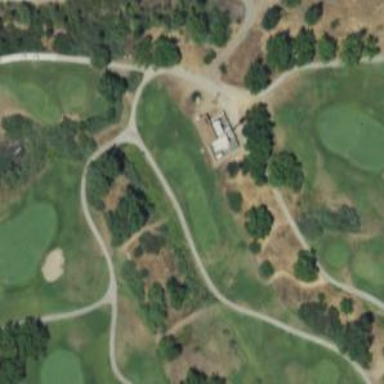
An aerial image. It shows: Golf cartpath that is also road path.